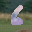
Label: 6